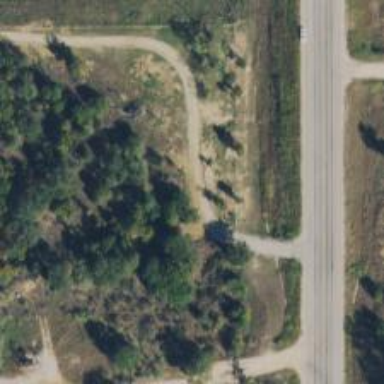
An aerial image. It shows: Driveway leading to service road.